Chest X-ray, PA view. Patient: 29 years old, sex F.
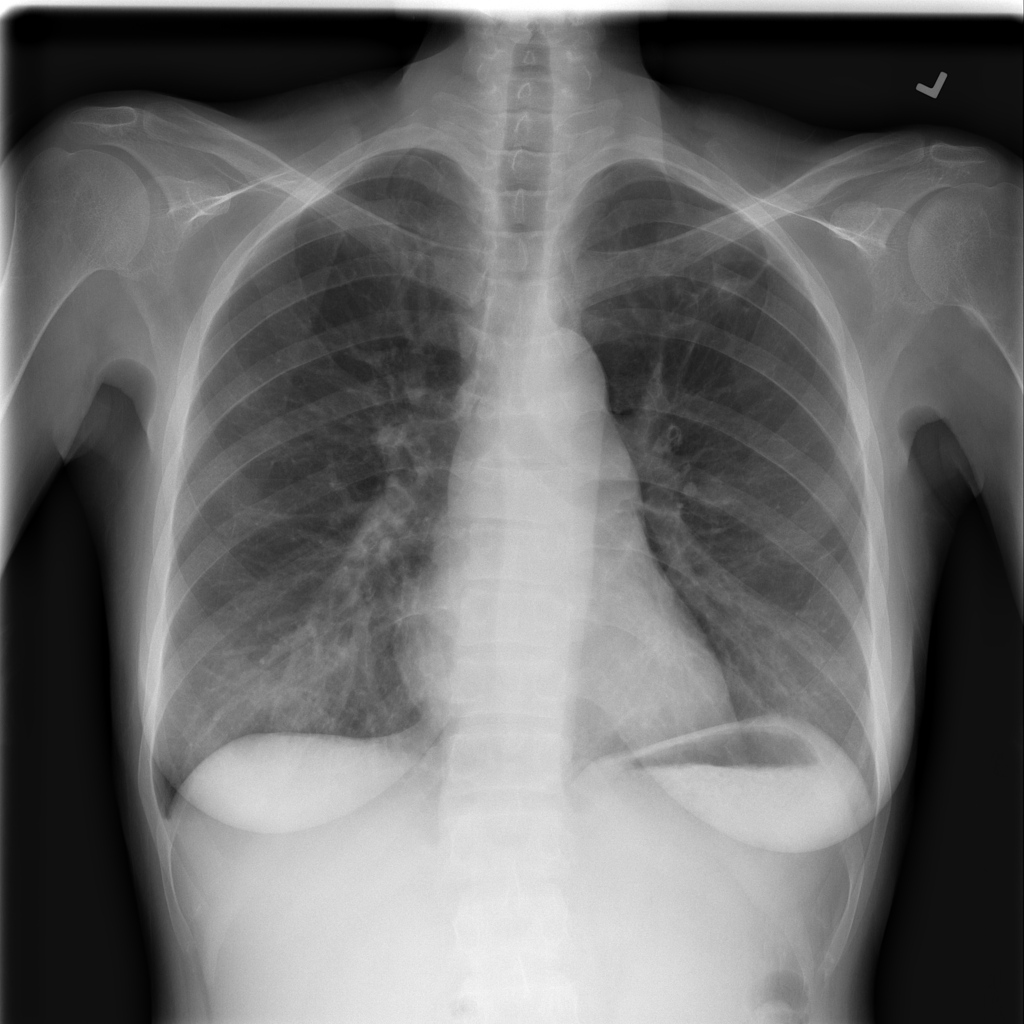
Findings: Infiltration